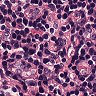
Metastatic tissue present: no